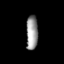
Tissue: lung
Cell type: Endothelial cells
Senescence score: 0.5995
Nuclear area (px): 397
Mean DAPI intensity: 150.806